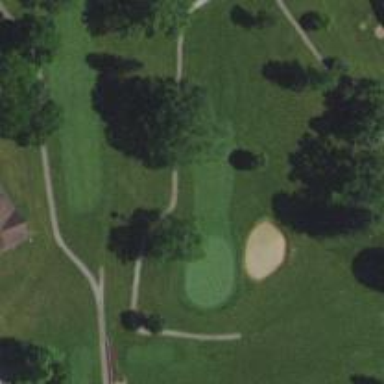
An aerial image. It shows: Path for both road and golf.